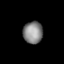
Tissue: lung
Cell type: Endothelial cells
Senescence score: 0.5818
Nuclear area (px): 427
Mean DAPI intensity: 132.354